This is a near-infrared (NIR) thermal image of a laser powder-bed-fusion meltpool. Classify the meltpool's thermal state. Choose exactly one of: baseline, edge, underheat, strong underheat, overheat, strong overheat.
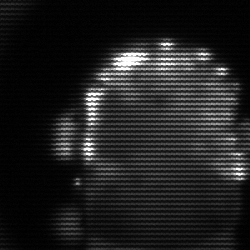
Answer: baseline